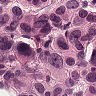
Metastatic tissue present: yes